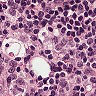
Metastatic tissue present: no